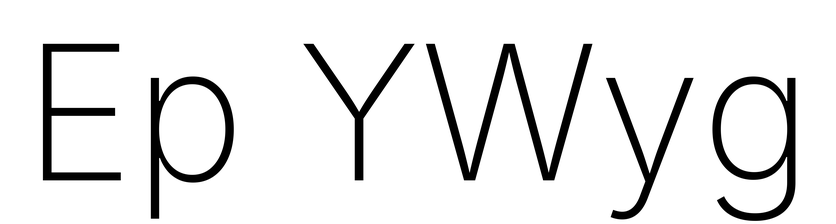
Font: Inter_ExtraLight